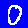
Digit: 0